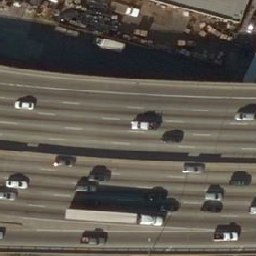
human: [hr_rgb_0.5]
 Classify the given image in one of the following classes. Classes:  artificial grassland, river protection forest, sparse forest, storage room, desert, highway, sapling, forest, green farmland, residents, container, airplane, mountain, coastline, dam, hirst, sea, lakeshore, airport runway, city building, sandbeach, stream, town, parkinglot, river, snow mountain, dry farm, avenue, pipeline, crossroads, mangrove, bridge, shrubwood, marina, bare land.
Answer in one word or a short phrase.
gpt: highway